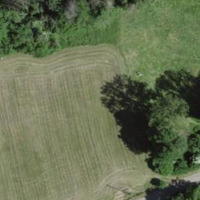
EUNIS habitat code: 52
Species observed at this site:
Pholidoptera griseoaptera
Gomphocerippus rufus